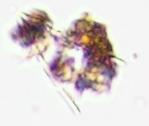
Label: Detritus